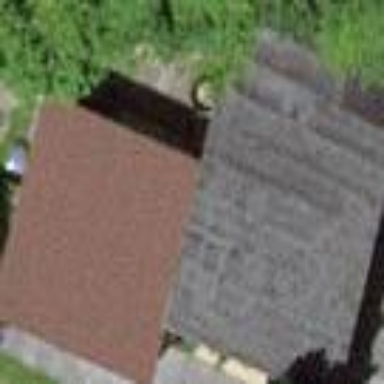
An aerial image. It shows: Garage building.